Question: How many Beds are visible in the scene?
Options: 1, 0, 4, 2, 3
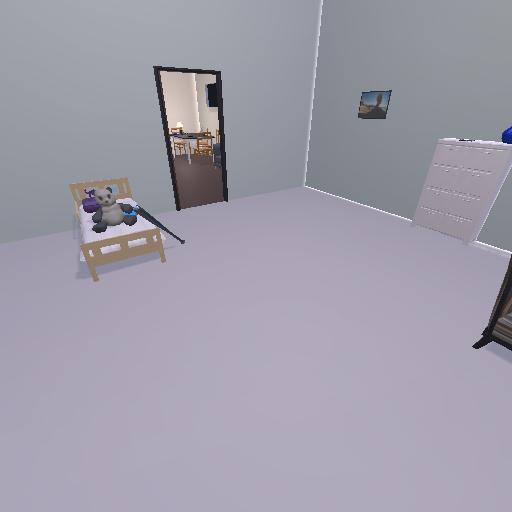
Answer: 1